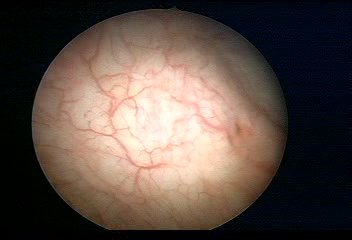
Modality: WLC
Class: Normal mucosa
Bladder cancer association: No